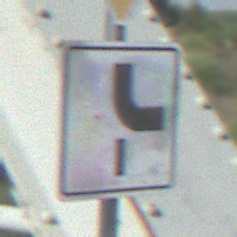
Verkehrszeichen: VerlaufVorfahrtsstrasse10
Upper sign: VorfahrtGewaehren
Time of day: MorningAfternoon
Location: Outdoor (Special)
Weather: Clear
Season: NotSpecified
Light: Natural